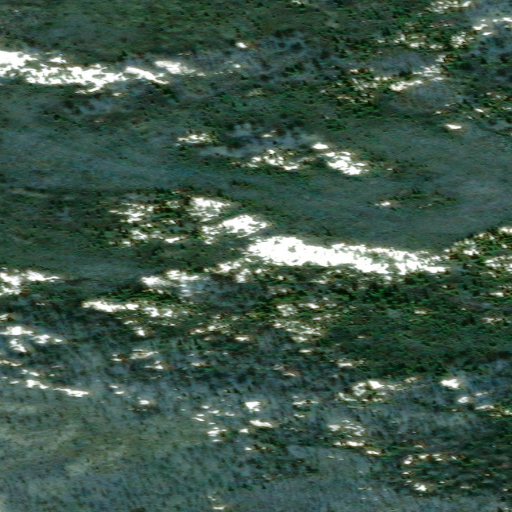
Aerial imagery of mountains in Alaska named Slokhenjikh Hills containing only unknown